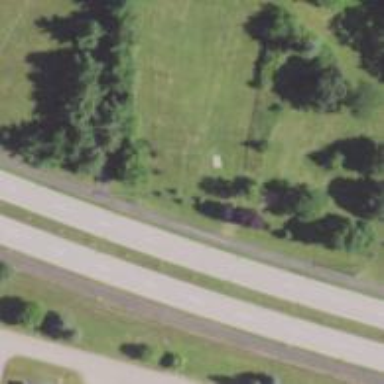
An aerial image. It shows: The beginning point of disc golf course.